Aerial crown-view tile of a tropical tree (Barro Colorado Island, Panama), acquired 20250414:
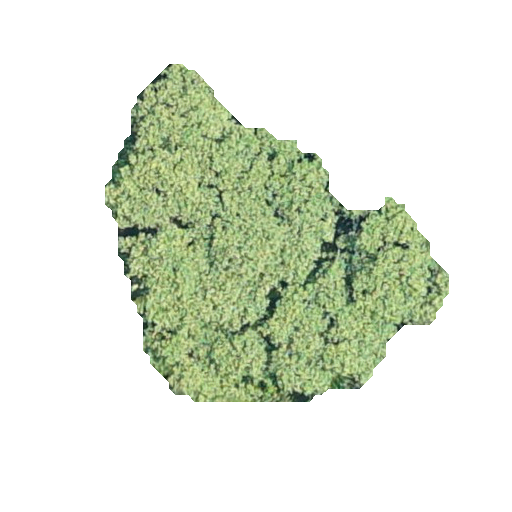
Species: Hieronyma alchorneoides
GBIF accepted scientific name: Hieronyma alchorneoides
Crown area: 106.539 m²